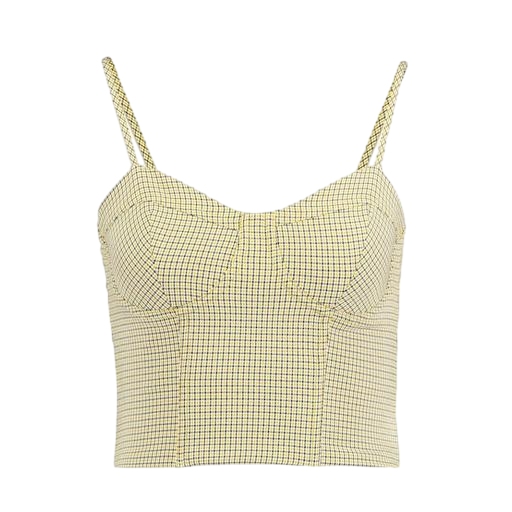
yellow pointelle-trimmed camisole, yellow bust support vest, yellow italian cady emery camisole, white background